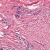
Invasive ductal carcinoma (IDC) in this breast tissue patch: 0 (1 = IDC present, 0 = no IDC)